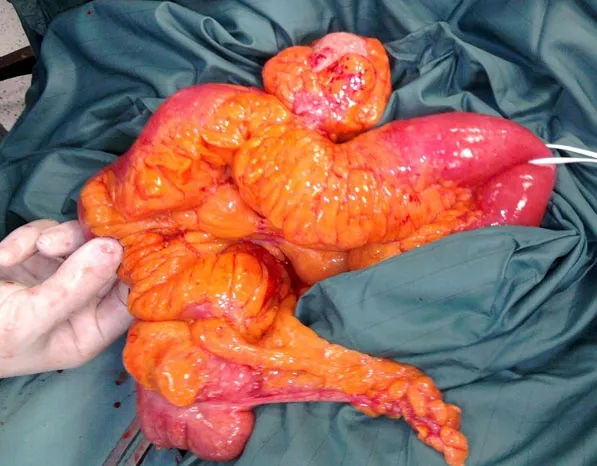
Intraoperative jejunal diverticulum.
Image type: pathology (h&e)